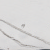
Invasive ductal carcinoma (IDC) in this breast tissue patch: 0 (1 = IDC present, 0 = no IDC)